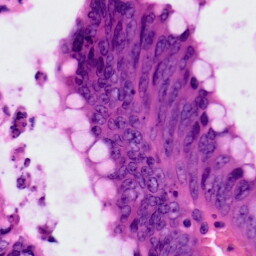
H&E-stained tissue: Colon